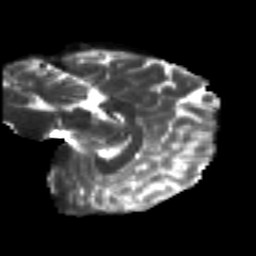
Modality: T2w
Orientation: sagittal
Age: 18
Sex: male
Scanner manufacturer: siemens
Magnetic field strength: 3 T
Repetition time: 8.8 s
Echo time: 0.085 s